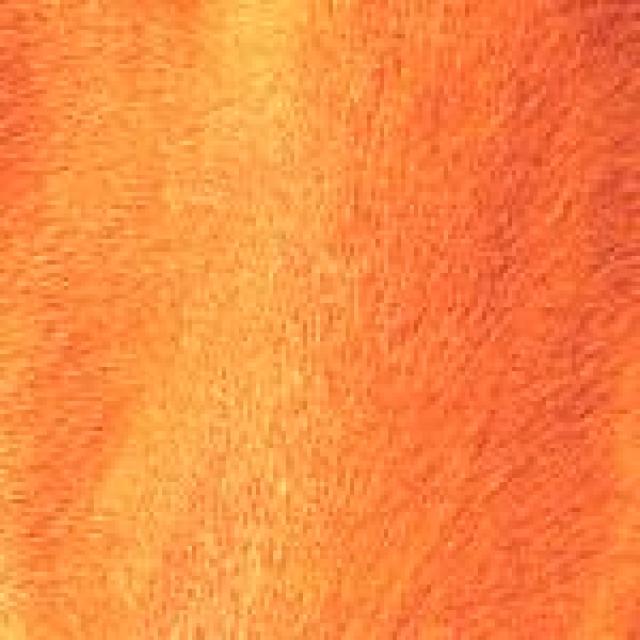
Healthy canine skin — no visible lesions, inflammation, or abnormalities. The skin and coat appear normal.